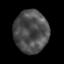
Tissue: skin
Cell type: Epithelial cells
Senescence score: 0.2839
Nuclear area (px): 1415
Mean DAPI intensity: 77.748